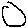
Label: circle